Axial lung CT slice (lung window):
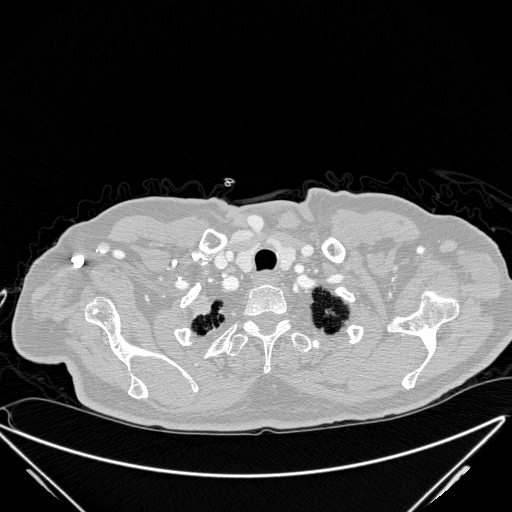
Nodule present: no